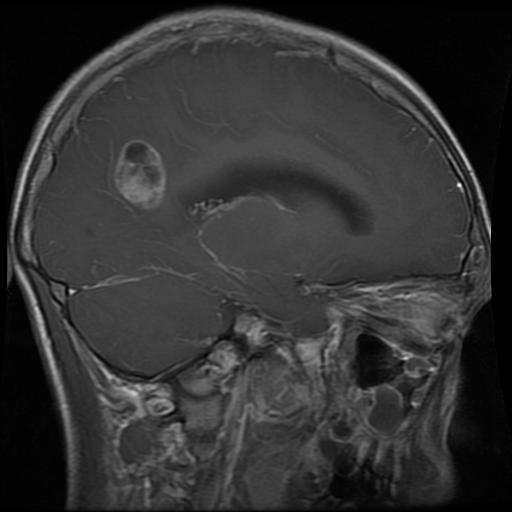
Label: glioma